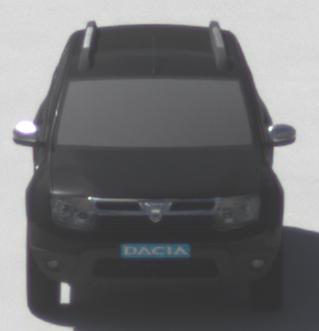
Make: Dacia
Model: Duster dCi 110 FAP
Detailed model: Duster (I)
Model produced from: 2010/06
Model produced until: 2013/11
Doors: 5
Color: black
Road condition: dry road
Daytime: midday
Contrast: high contrast